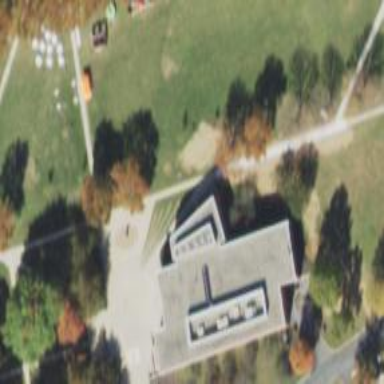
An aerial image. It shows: Library building.